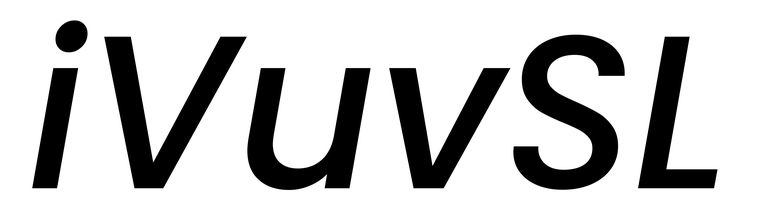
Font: Poppins-MediumItalic